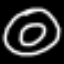
Label: donut